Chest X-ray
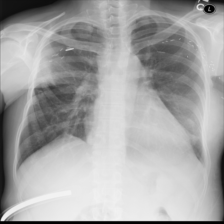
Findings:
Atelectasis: negative
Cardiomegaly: negative
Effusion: negative
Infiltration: negative
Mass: negative
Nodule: negative
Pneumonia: negative
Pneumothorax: negative
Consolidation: negative
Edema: negative
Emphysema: negative
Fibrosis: negative
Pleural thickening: negative
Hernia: negative